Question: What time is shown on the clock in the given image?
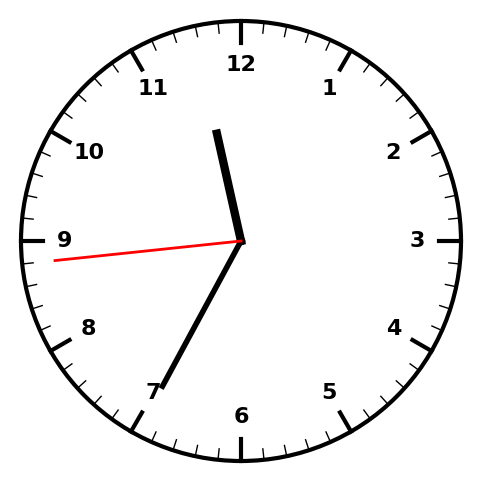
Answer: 11:34:44